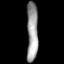
Tissue: lung
Cell type: T cells
Senescence score: 0.1912
Nuclear area (px): 657
Mean DAPI intensity: 155.627